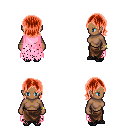
a pixel art fantasy rpg character, female body template, human, dark skin, pink tattered cape, robe skirt, red long bangs hairstyle, bracelets, ghillies, four views (front, back, left, right), 2x2 character sprite sheet, small pixel art, hard edges, no anti-aliasing